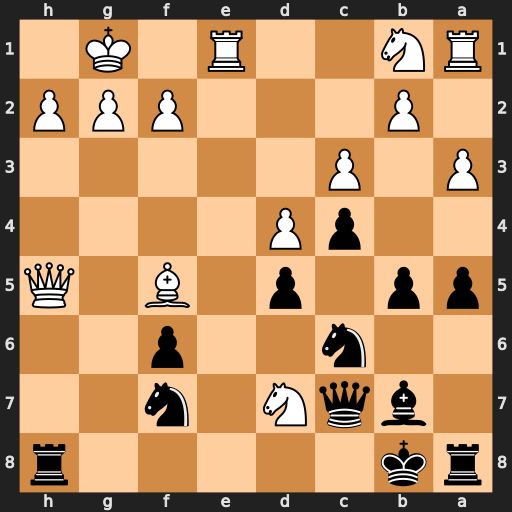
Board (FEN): rk5r/1bqN1n2/2n2p2/pp1p1B1Q/2pP4/P1P5/1P3PPP/RN2R1K1
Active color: b
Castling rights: -
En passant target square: -
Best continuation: Ka7 Qxf7 Qxh2+ Kf1 Qh1+